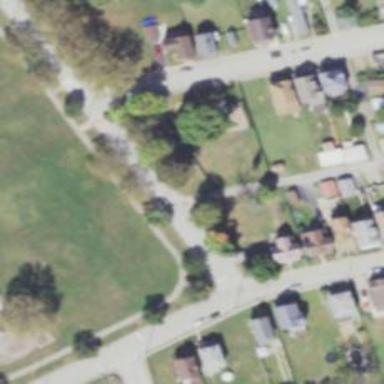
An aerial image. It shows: Alleyway designated as service road.